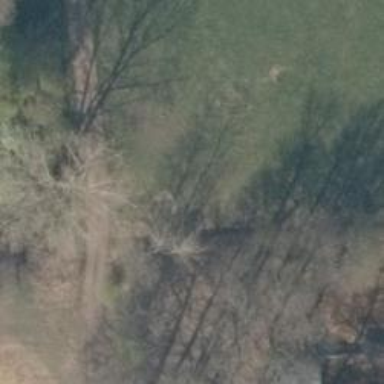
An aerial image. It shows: Culvert tunnel.